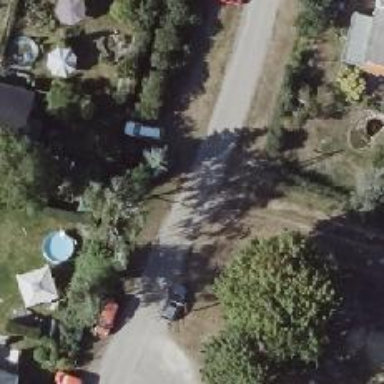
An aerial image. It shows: Residential road.